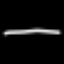
Label: line